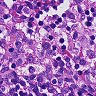
Metastatic tissue present: no